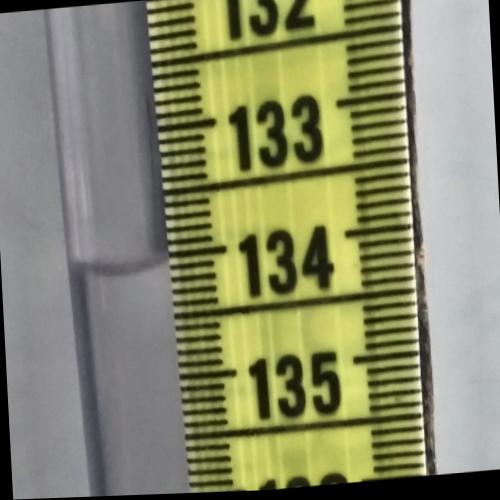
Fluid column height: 134.1 cm